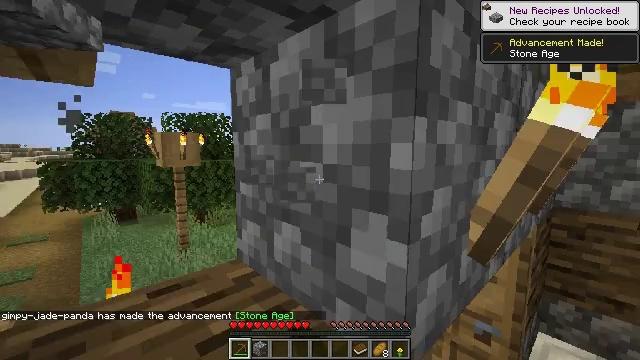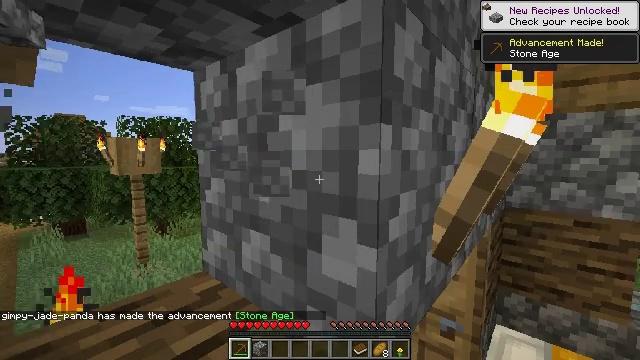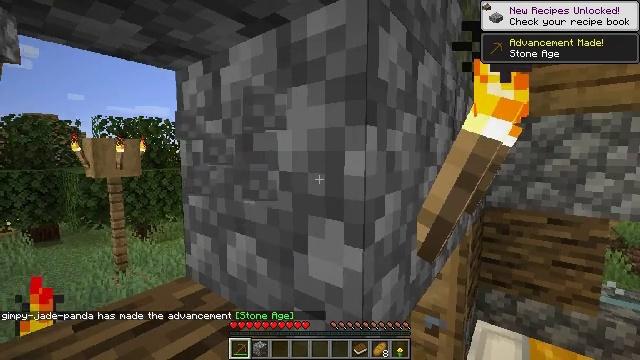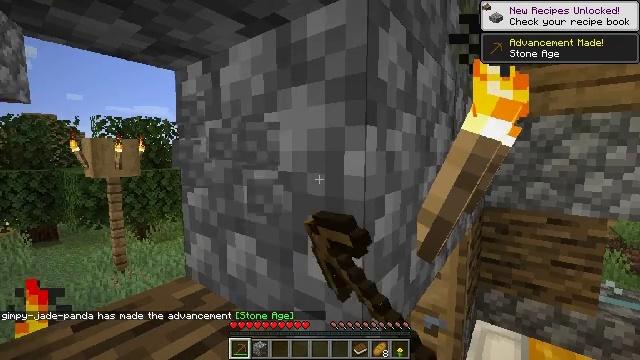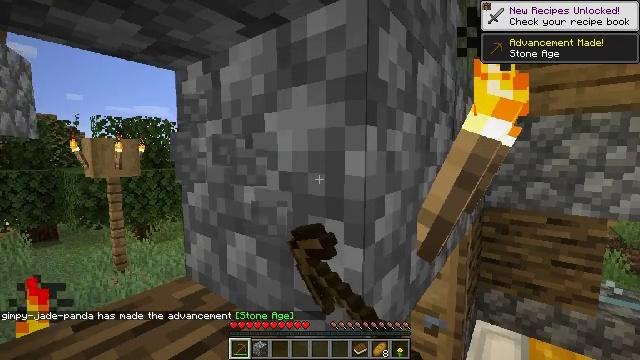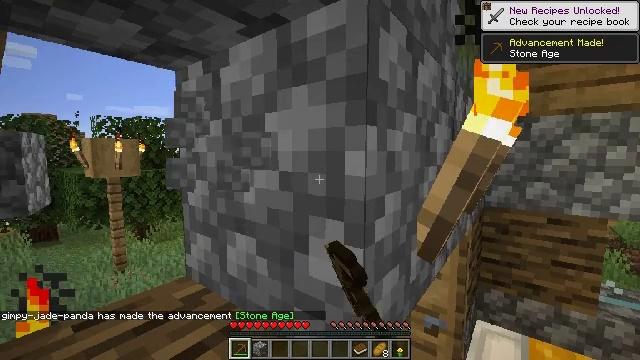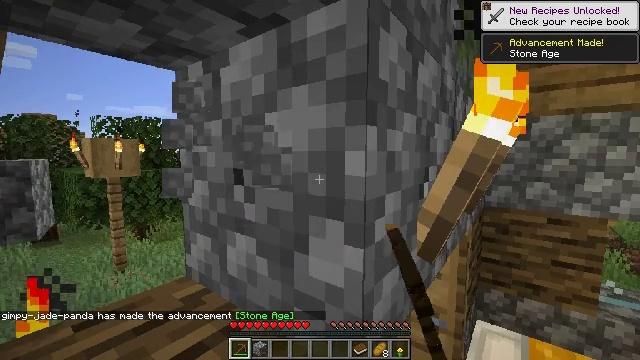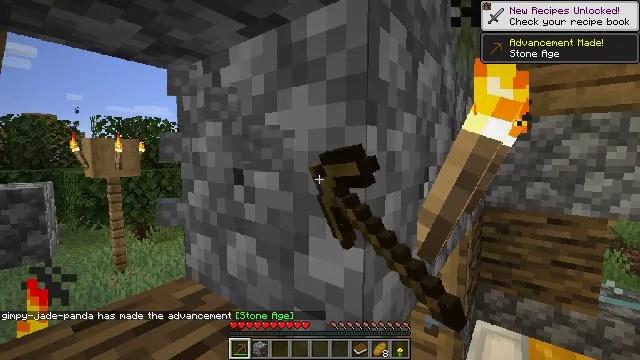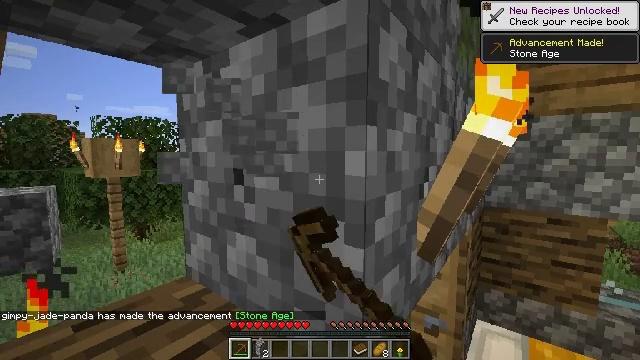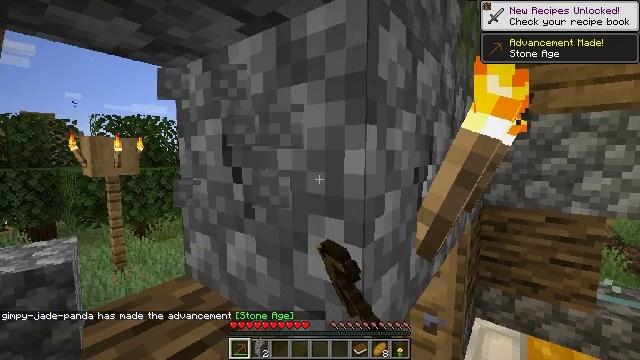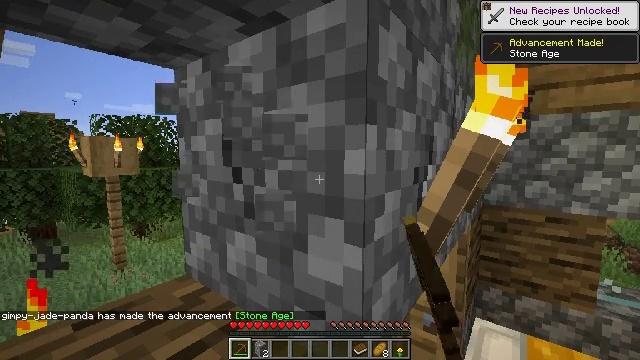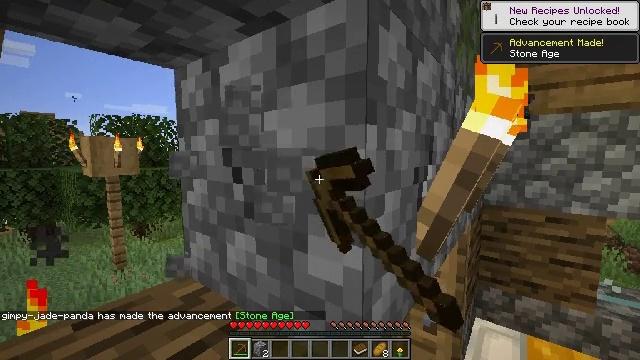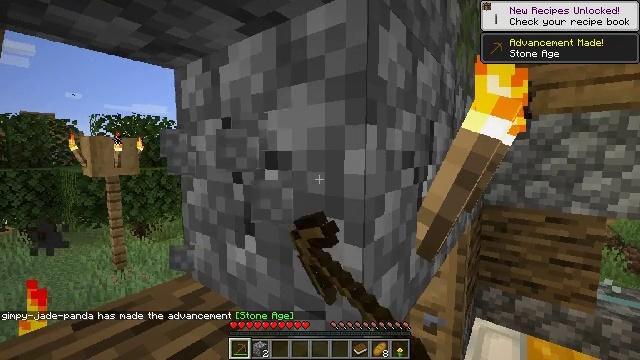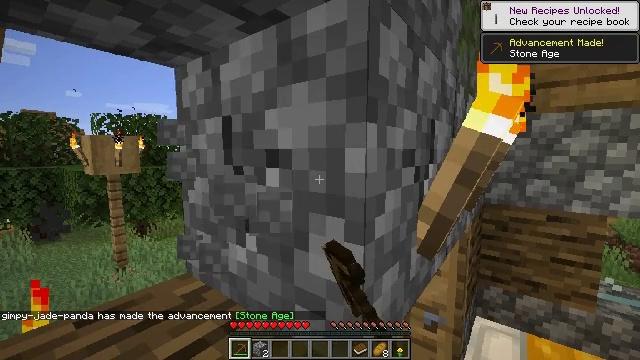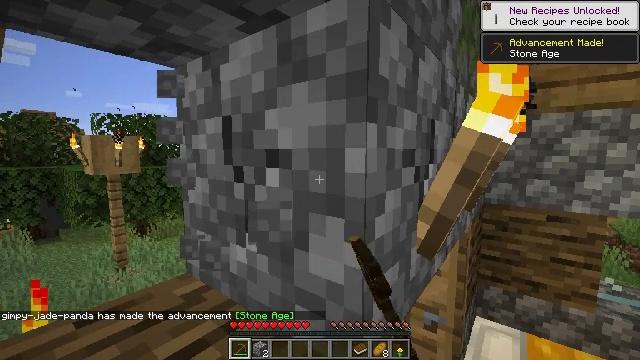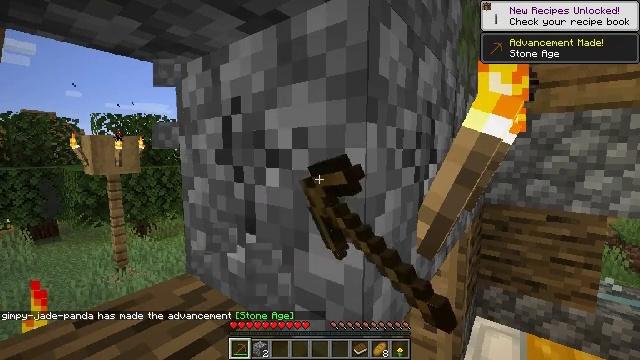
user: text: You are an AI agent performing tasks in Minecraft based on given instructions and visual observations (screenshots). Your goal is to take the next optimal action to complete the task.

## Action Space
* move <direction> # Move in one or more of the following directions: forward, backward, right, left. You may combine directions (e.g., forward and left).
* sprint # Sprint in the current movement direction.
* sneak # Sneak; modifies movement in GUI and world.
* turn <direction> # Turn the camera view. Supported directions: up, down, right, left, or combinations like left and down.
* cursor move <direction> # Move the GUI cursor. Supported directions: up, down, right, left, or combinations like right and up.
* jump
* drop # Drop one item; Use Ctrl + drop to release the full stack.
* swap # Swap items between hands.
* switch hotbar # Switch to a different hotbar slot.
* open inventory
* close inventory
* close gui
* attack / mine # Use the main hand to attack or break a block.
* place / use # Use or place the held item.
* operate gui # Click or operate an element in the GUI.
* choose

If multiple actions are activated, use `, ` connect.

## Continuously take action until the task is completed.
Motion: motion action
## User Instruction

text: Break the cobblestone to create a path.
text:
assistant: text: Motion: turn right and up, attack / mine
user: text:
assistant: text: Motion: turn right, attack / mine
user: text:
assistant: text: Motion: attack / mine
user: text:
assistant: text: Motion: attack / mine
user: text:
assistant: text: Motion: attack / mine
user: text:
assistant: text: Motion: attack / mine
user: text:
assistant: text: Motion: attack / mine
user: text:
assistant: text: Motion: attack / mine
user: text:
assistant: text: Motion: attack / mine
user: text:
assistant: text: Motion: attack / mine
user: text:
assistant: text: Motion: attack / mine
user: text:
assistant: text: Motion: attack / mine
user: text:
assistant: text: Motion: attack / mine
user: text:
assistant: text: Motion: attack / mine
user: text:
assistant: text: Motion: attack / mine
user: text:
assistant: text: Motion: attack / mine
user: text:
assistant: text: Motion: attack / mine
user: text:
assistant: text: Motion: attack / mine
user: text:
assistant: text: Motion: attack / mine
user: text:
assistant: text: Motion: attack / mine
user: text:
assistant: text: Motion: attack / mine
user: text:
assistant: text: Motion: attack / mine
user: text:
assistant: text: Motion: attack / mine
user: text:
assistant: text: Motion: attack / mine
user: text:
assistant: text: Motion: attack / mine
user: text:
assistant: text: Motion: attack / mine
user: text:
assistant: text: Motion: attack / mine
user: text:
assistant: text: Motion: attack / mine
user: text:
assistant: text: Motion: attack / mine
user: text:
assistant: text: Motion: attack / mine